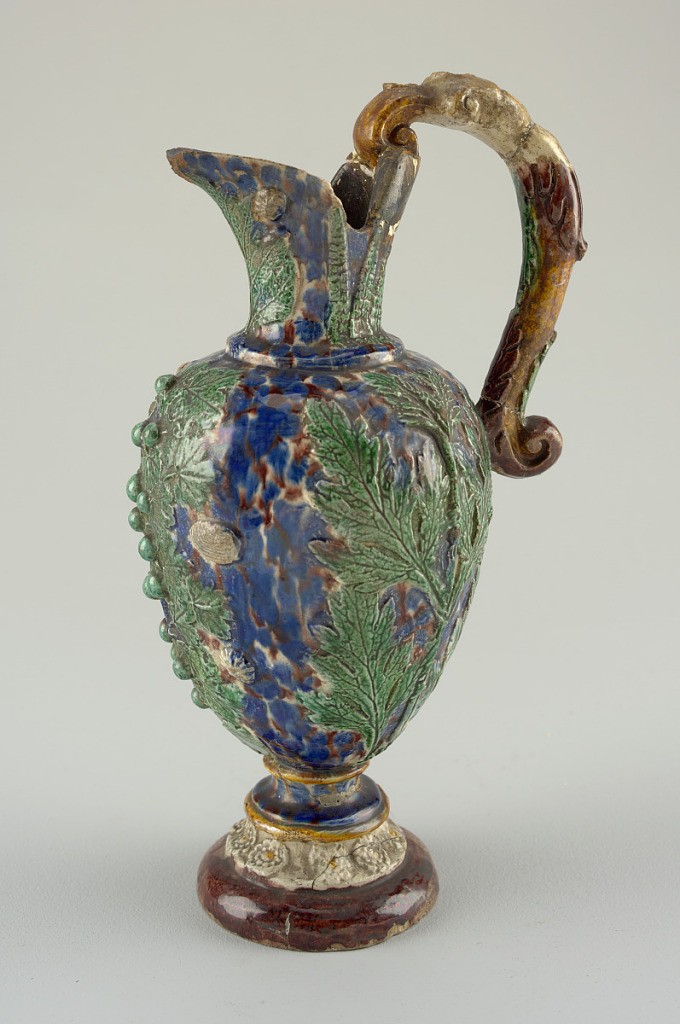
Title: Ewer
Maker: Bernard Palissy, French, 1510 – 1590
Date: probably 19th century
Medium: Lead-glazed earthenware
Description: Footed ewer in the style of Bernard Palissy.  Molded rosettes at foot. Bolded leaves and shells on body. Scrolling handle. Mottled blue and red ground with green leaves.